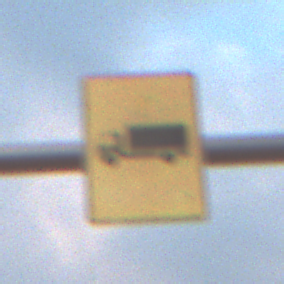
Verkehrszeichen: KFZZulaessigeGesamtmasse3Komma5TOhnePfeilsymbol
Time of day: SunriseSunset
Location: Outdoor (Nature)
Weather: PartlyCloudy
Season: NotSpecified
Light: Natural